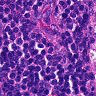
Metastatic tissue present: no